Question: I just experienced a very strange behaviour of the (openJDK) JVM, when starting my single-threaded application on our compute server:
The JVM starts a lot (really a lot) of threads that heavily increase the CPU load on all processors and I don't have a suitable explanation for that [see image below].
I also tested a few more things:
1. I also tried running it on a Amazon EC2 instance with ~200GB of RAM and got a similar result with just a few number of threads less.
2. Instead of starting the app with java -Xms4096M -Xmx100000M -jar ... I tried smaller parameters like java -Xms1024M -Xmx1024M -jar ... and nothing changed.
Has anyone else already experienced such behaviour?
Or even better: can someone explain to me what is happening here?

I now have tried some of the things you have suggested and indeed got some valuable and also non-valuable output.
'jstack PID' does not work and suggests me to use 'jstack -F PID' whose output for the main process is as follows.
'kill -3 PID' doesn't output anything.
'''
Attaching to process ID 39041, please wait...
Debugger attached successfully.
Server compiler detected.
JVM version is 25.40-b25
Deadlock Detection:
No deadlocks found.
Thread 39090: (state = BLOCKED)
Thread 39089: (state = BLOCKED)
- java.lang.Object.wait(long) @bci=0 (Interpreted frame)
- java.lang.ref.ReferenceQueue.remove(long) @bci=59, line=143 (Interpreted frame)
- java.lang.ref.ReferenceQueue.remove() @bci=2, line=164 (Interpreted frame)
- java.lang.ref.Finalizer$FinalizerThread.run() @bci=36, line=209 (Interpreted frame)
Thread 39088: (state = BLOCKED)
- java.lang.Object.wait(long) @bci=0 (Interpreted frame)
- java.lang.Object.wait() @bci=2, line=502 (Interpreted frame)
- java.lang.ref.Reference$ReferenceHandler.run() @bci=36, line=157 (Interpreted frame)
Thread 39043: (state = BLOCKED)
- java.lang.AbstractStringBuilder.<init>(int) @bci=6, line=68 (Compiled frame)
- java.lang.StringBuilder.<init>(java.lang.String) @bci=8, line=112 (Compiled frame)
- de.unisb.react.stud.algorithm.BMCLoopConverter.convert(gov.nasa.ltl.trans.Formula, int, int, int[]) @bci=526, line=99 (Compiled frame)
- de.unisb.react.stud.algorithm.BMCLoopConverter.convert(gov.nasa.ltl.trans.Formula, int, int, int[]) @bci=413, line=86 (Compiled frame)
- de.unisb.react.stud.algorithm.BMCLoopConverter.convert(gov.nasa.ltl.trans.Formula, int, int, int[]) @bci=80, line=39 (Compiled frame)
- de.unisb.react.stud.algorithm.BMCLoopConverter.convert(gov.nasa.ltl.trans.Formula, int, int, int[]) @bci=136, line=43 (Compiled frame)
- de.unisb.react.stud.algorithm.BMCLoopConverter.convert(gov.nasa.ltl.trans.Formula, int, int, int[]) @bci=676, line=112 (Compiled frame)
- de.unisb.react.stud.algorithm.BMCLoopConverter.convert(gov.nasa.ltl.trans.Formula, int, int, int[]) @bci=654, line=111 (Compiled frame)
- de.unisb.react.stud.algorithm.BMCLoopConverter.convert(gov.nasa.ltl.trans.Formula, int, int, int[]) @bci=654, line=111 (Compiled frame)
- de.unisb.react.stud.algorithm.BMCLoopConverter.convert(gov.nasa.ltl.trans.Formula, int, int, int[]) @bci=654, line=111 (Compiled frame)
- de.unisb.react.stud.algorithm.BMCLoopConverter.convert(gov.nasa.ltl.trans.Formula, int, int, int[]) @bci=654, line=111 (Compiled frame)
- de.unisb.react.stud.algorithm.BMCLoopConverter.convert(gov.nasa.ltl.trans.Formula, int, int, int[]) @bci=654, line=111 (Compiled frame)
- de.unisb.react.stud.algorithm.BMCLoopConverter.convert(gov.nasa.ltl.trans.Formula, int, int, int[]) @bci=654, line=111 (Compiled frame)
- de.unisb.react.stud.algorithm.BMCLoopConverter.convert(gov.nasa.ltl.trans.Formula, int, int, int[]) @bci=654, line=111 (Compiled frame)
- de.unisb.react.stud.algorithm.PMC.LoopConvert(gov.nasa.ltl.trans.Formula, int, de.unisb.react.stud.algorithm.Tree) @bci=69, line=274 (Compiled frame)
- de.unisb.react.stud.algorithm.PMC.main(java.lang.String[]) @bci=207, line=97 (Interpreted frame)
'''
I'm not sure whether it belongs to kill or jstack, however I found this in the tmux:
'''
2015-04-06 10:11:49
Full thread dump Java HotSpot(TM) 64-Bit Server VM (25.40-b25 mixed mode):
"Service Thread" #23 daemon prio=9 os_prio=0 tid=0x00007f0e54040000 nid=0x98c5 runnable [0x0000000000000000]
java.lang.Thread.State: RUNNABLE
"C1 CompilerThread17" #22 daemon prio=9 os_prio=0 tid=0x00007f0e54039800 nid=0x98c4 waiting on condition [0x0000000000000000]
java.lang.Thread.State: RUNNABLE
"C1 CompilerThread16" #21 daemon prio=9 os_prio=0 tid=0x00007f0e54037800 nid=0x98c3 waiting on condition [0x0000000000000000]
java.lang.Thread.State: RUNNABLE
"C1 CompilerThread15" #20 daemon prio=9 os_prio=0 tid=0x00007f0e54035000 nid=0x98c2 waiting on condition [0x0000000000000000]
java.lang.Thread.State: RUNNABLE
"C1 CompilerThread14" #19 daemon prio=9 os_prio=0 tid=0x00007f0e54033000 nid=0x98c1 waiting on condition [0x0000000000000000]
java.lang.Thread.State: RUNNABLE
"C1 CompilerThread13" #18 daemon prio=9 os_prio=0 tid=0x00007f0e54031000 nid=0x98c0 waiting on condition [0x0000000000000000]
java.lang.Thread.State: RUNNABLE
"C1 CompilerThread12" #17 daemon prio=9 os_prio=0 tid=0x00007f0e5402f000 nid=0x98bf waiting on condition [0x0000000000000000]
java.lang.Thread.State: RUNNABLE
"C2 CompilerThread11" #16 daemon prio=9 os_prio=0 tid=0x00007f0e5402d000 nid=0x98be waiting on condition [0x0000000000000000]
java.lang.Thread.State: RUNNABLE
"C2 CompilerThread10" #15 daemon prio=9 os_prio=0 tid=0x00007f0e5402b000 nid=0x98bd waiting on condition [0x0000000000000000]
java.lang.Thread.State: RUNNABLE
"C2 CompilerThread9" #14 daemon prio=9 os_prio=0 tid=0x0000000001bd9000 nid=0x98bc runnable [0x0000000000000000]
java.lang.Thread.State: RUNNABLE
"C2 CompilerThread8" #13 daemon prio=9 os_prio=0 tid=0x0000000001bd7000 nid=0x98bb waiting on condition [0x0000000000000000]
java.lang.Thread.State: RUNNABLE
"C2 CompilerThread7" #12 daemon prio=9 os_prio=0 tid=0x0000000001bd5000 nid=0x98ba waiting on condition [0x0000000000000000]
java.lang.Thread.State: RUNNABLE
"C2 CompilerThread6" #11 daemon prio=9 os_prio=0 tid=0x0000000001bd3000 nid=0x98b9 waiting on condition [0x0000000000000000]
java.lang.Thread.State: RUNNABLE
"C2 CompilerThread5" #10 daemon prio=9 os_prio=0 tid=0x0000000001bd1000 nid=0x98b8 waiting on condition [0x0000000000000000]
java.lang.Thread.State: RUNNABLE
"C2 CompilerThread4" #9 daemon prio=9 os_prio=0 tid=0x0000000001bc6800 nid=0x98b7 waiting on condition [0x0000000000000000]
java.lang.Thread.State: RUNNABLE
"C2 CompilerThread3" #8 daemon prio=9 os_prio=0 tid=0x0000000001bc4800 nid=0x98b6 waiting on condition [0x0000000000000000]
java.lang.Thread.State: RUNNABLE
"C2 CompilerThread2" #7 daemon prio=9 os_prio=0 tid=0x0000000001bc0000 nid=0x98b5 waiting on condition [0x0000000000000000]
java.lang.Thread.State: RUNNABLE
"C2 CompilerThread1" #6 daemon prio=9 os_prio=0 tid=0x0000000001bbe000 nid=0x98b4 waiting on condition [0x0000000000000000]
java.lang.Thread.State: RUNNABLE
"C2 CompilerThread0" #5 daemon prio=9 os_prio=0 tid=0x0000000001bbb800 nid=0x98b3 waiting on condition [0x0000000000000000]
java.lang.Thread.State: RUNNABLE
"Signal Dispatcher" #4 daemon prio=9 os_prio=0 tid=0x0000000001bb9000 nid=0x98b2 waiting on condition [0x0000000000000000]
java.lang.Thread.State: RUNNABLE
"Finalizer" #3 daemon prio=8 os_prio=0 tid=0x0000000001b89000 nid=0x98b1 in Object.wait() [0x00007f0e5b5ba000]
java.lang.Thread.State: WAITING (on object monitor)
at java.lang.Object.wait(Native Method)
- waiting on <0x00007f0f73829c78> (a java.lang.ref.ReferenceQueue$Lock)
at java.lang.ref.ReferenceQueue.remove(ReferenceQueue.java:143)
- locked <0x00007f0f73829c78> (a java.lang.ref.ReferenceQueue$Lock)
at java.lang.ref.ReferenceQueue.remove(ReferenceQueue.java:164)
at java.lang.ref.Finalizer$FinalizerThread.run(Finalizer.java:209)
"Reference Handler" #2 daemon prio=10 os_prio=0 tid=0x0000000001b87000 nid=0x98b0 in Object.wait() [0x00007f0e5b6bb000]
java.lang.Thread.State: WAITING (on object monitor)
at java.lang.Object.wait(Native Method)
- waiting on <0x00007f0f73829cc0> (a java.lang.ref.Reference$Lock)
at java.lang.Object.wait(Object.java:502)
at java.lang.ref.Reference$ReferenceHandler.run(Reference.java:157)
- locked <0x00007f0f73829cc0> (a java.lang.ref.Reference$Lock)
"main" #1 prio=5 os_prio=0 tid=0x000000000151d800 nid=0x9883 runnable [0x00007f27cbc8c000]
java.lang.Thread.State: RUNNABLE
at de.unisb.react.stud.algorithm.BMCLoopConverter.convertLoop(BMCLoopConverter.java:156)
at de.unisb.react.stud.algorithm.BMCLoopConverter.convert(BMCLoopConverter.java:118)
at de.unisb.react.stud.algorithm.BMCLoopConverter.convert(BMCLoopConverter.java:111)
at de.unisb.react.stud.algorithm.BMCLoopConverter.convert(BMCLoopConverter.java:111)
at de.unisb.react.stud.algorithm.BMCLoopConverter.convert(BMCLoopConverter.java:111)
at de.unisb.react.stud.algorithm.BMCLoopConverter.convert(BMCLoopConverter.java:111)
at de.unisb.react.stud.algorithm.BMCLoopConverter.convert(BMCLoopConverter.java:111)
at de.unisb.react.stud.algorithm.BMCLoopConverter.convert(BMCLoopConverter.java:111)
at de.unisb.react.stud.algorithm.BMCLoopConverter.convert(BMCLoopConverter.java:111)
at de.unisb.react.stud.algorithm.BMCLoopConverter.convert(BMCLoopConverter.java:111)
at de.unisb.react.stud.algorithm.BMCLoopConverter.convert(BMCLoopConverter.java:111)
at de.unisb.react.stud.algorithm.BMCLoopConverter.convert(BMCLoopConverter.java:111)
at de.unisb.react.stud.algorithm.PMC.LoopConvert(PMC.java:274)
at de.unisb.react.stud.algorithm.PMC.main(PMC.java:97)
"VM Thread" os_prio=0 tid=0x0000000001b82000 nid=0x98af runnable
"GC task thread#0 (ParallelGC)" os_prio=0 tid=0x0000000001533000 nid=0x9884 runnable
"GC task thread#1 (ParallelGC)" os_prio=0 tid=0x0000000001535000 nid=0x9885 runnable
"GC task thread#2 (ParallelGC)" os_prio=0 tid=0x0000000001536800 nid=0x9886 runnable
"GC task thread#3 (ParallelGC)" os_prio=0 tid=0x0000000001538800 nid=0x9887 runnable
"GC task thread#4 (ParallelGC)" os_prio=0 tid=0x000000000153a000 nid=0x9888 runnable
"GC task thread#5 (ParallelGC)" os_prio=0 tid=0x000000000153c000 nid=0x9889 runnable
"GC task thread#6 (ParallelGC)" os_prio=0 tid=0x000000000153d800 nid=0x988a runnable
"GC task thread#7 (ParallelGC)" os_prio=0 tid=0x000000000153f800 nid=0x988b runnable
"GC task thread#8 (ParallelGC)" os_prio=0 tid=0x0000000001541000 nid=0x988c runnable
"GC task thread#9 (ParallelGC)" os_prio=0 tid=0x0000000001543000 nid=0x988d runnable
"GC task thread#10 (ParallelGC)" os_prio=0 tid=0x0000000001544800 nid=0x988e runnable
"GC task thread#11 (ParallelGC)" os_prio=0 tid=0x0000000001546800 nid=0x988f runnable
"GC task thread#12 (ParallelGC)" os_prio=0 tid=0x0000000001548000 nid=0x9890 runnable
"GC task thread#12 (ParallelGC)" os_prio=0 tid=0x0000000001548000 nid=0x9890 runnable [31/1020]
"GC task thread#13 (ParallelGC)" os_prio=0 tid=0x000000000154a000 nid=0x9891 runnable
"GC task thread#14 (ParallelGC)" os_prio=0 tid=0x000000000154b800 nid=0x9892 runnable
"GC task thread#15 (ParallelGC)" os_prio=0 tid=0x000000000154d800 nid=0x9893 runnable
"GC task thread#16 (ParallelGC)" os_prio=0 tid=0x000000000154f000 nid=0x9894 runnable
"GC task thread#17 (ParallelGC)" os_prio=0 tid=0x0000000001551000 nid=0x9895 runnable
"GC task thread#18 (ParallelGC)" os_prio=0 tid=0x0000000001552800 nid=0x9896 runnable
"GC task thread#19 (ParallelGC)" os_prio=0 tid=0x0000000001554800 nid=0x9897 runnable
"GC task thread#20 (ParallelGC)" os_prio=0 tid=0x0000000001556000 nid=0x9898 runnable
"GC task thread#21 (ParallelGC)" os_prio=0 tid=0x0000000001558000 nid=0x9899 runnable
"GC task thread#22 (ParallelGC)" os_prio=0 tid=0x0000000001559800 nid=0x989a runnable
"GC task thread#23 (ParallelGC)" os_prio=0 tid=0x000000000155b800 nid=0x989b runnable
"GC task thread#24 (ParallelGC)" os_prio=0 tid=0x000000000155d000 nid=0x989c runnable
"GC task thread#25 (ParallelGC)" os_prio=0 tid=0x000000000155f000 nid=0x989d runnable
"GC task thread#26 (ParallelGC)" os_prio=0 tid=0x0000000001560800 nid=0x989e runnable
"GC task thread#27 (ParallelGC)" os_prio=0 tid=0x0000000001562800 nid=0x989f runnable
"GC task thread#28 (ParallelGC)" os_prio=0 tid=0x0000000001564000 nid=0x98a0 runnable
"GC task thread#29 (ParallelGC)" os_prio=0 tid=0x0000000001566000 nid=0x98a1 runnable
"GC task thread#30 (ParallelGC)" os_prio=0 tid=0x0000000001567800 nid=0x98a2 runnable
"GC task thread#31 (ParallelGC)" os_prio=0 tid=0x0000000001569800 nid=0x98a3 runnable
"GC task thread#32 (ParallelGC)" os_prio=0 tid=0x000000000156b000 nid=0x98a4 runnable
"GC task thread#33 (ParallelGC)" os_prio=0 tid=0x000000000156d000 nid=0x98a5 runnable
"GC task thread#34 (ParallelGC)" os_prio=0 tid=0x000000000156e800 nid=0x98a6 runnable
"GC task thread#35 (ParallelGC)" os_prio=0 tid=0x0000000001570800 nid=0x98a7 runnable
"GC task thread#36 (ParallelGC)" os_prio=0 tid=0x0000000001572000 nid=0x98a8 runnable
"GC task thread#37 (ParallelGC)" os_prio=0 tid=0x0000000001574000 nid=0x98a9 runnable
"GC task thread#38 (ParallelGC)" os_prio=0 tid=0x0000000001575800 nid=0x98aa runnable
"GC task thread#39 (ParallelGC)" os_prio=0 tid=0x0000000001577800 nid=0x98ab runnable
"GC task thread#40 (ParallelGC)" os_prio=0 tid=0x0000000001579000 nid=0x98ac runnable
"GC task thread#41 (ParallelGC)" os_prio=0 tid=0x000000000157b000 nid=0x98ad runnable
"GC task thread#42 (ParallelGC)" os_prio=0 tid=0x000000000157c800 nid=0x98ae runnable
"VM Periodic Task Thread" os_prio=0 tid=0x00007f0e54042800 nid=0x98c6 waiting on condition
JNI global references: 13
Heap [163/1020]
PSYoungGen total 22755328K, used 10392421K [0x00007f1f96300000, 0x00007f27b9800000, 0x00007f27b9800000)
eden space 11377664K, 91% used [0x00007f1f96300000,0x00007f22107d97a8,0x00007f224ca00000)
from space 11377664K, 0% used [0x00007f224ca00000,0x00007f224ca00000,0x00007f2503100000)
to space 11377664K, 0% used [0x00007f2503100000,0x00007f2503100000,0x00007f27b9800000)
ParOldGen total 68267008K, used 68266986K [0x00007f0f4f800000, 0x00007f1f96300000, 0x00007f1f96300000)
object space 68267008K, 99% used [0x00007f0f4f800000,0x00007f1f962fa968,0x00007f1f96300000)
Metaspace used 3156K, capacity 4240K, committed 4352K, reserved 8192K
'''
I checked the PIDs of the running processes that generate the high CPU load -> they belong to the GC threads.
I'm still not sure how a single threaded program can generate so much garbage that it keeps all those GC threads busy... but at least that's a starting point.
Fully explaining and debugging the code (which is somewhat complex as it is a research project) would be clearly out of scope.
Maybe a last question directly concerning the topic: Is it possible to adjust the number of GC threads the JVM spawns?
I will now start debugging the garbage collection, e.g. by using '-verbose:gc -XX:+PrintGCTimeStamps -XX:+PrintGCDetails', so if you know helpful tools or have any hints, please let me know. ;)
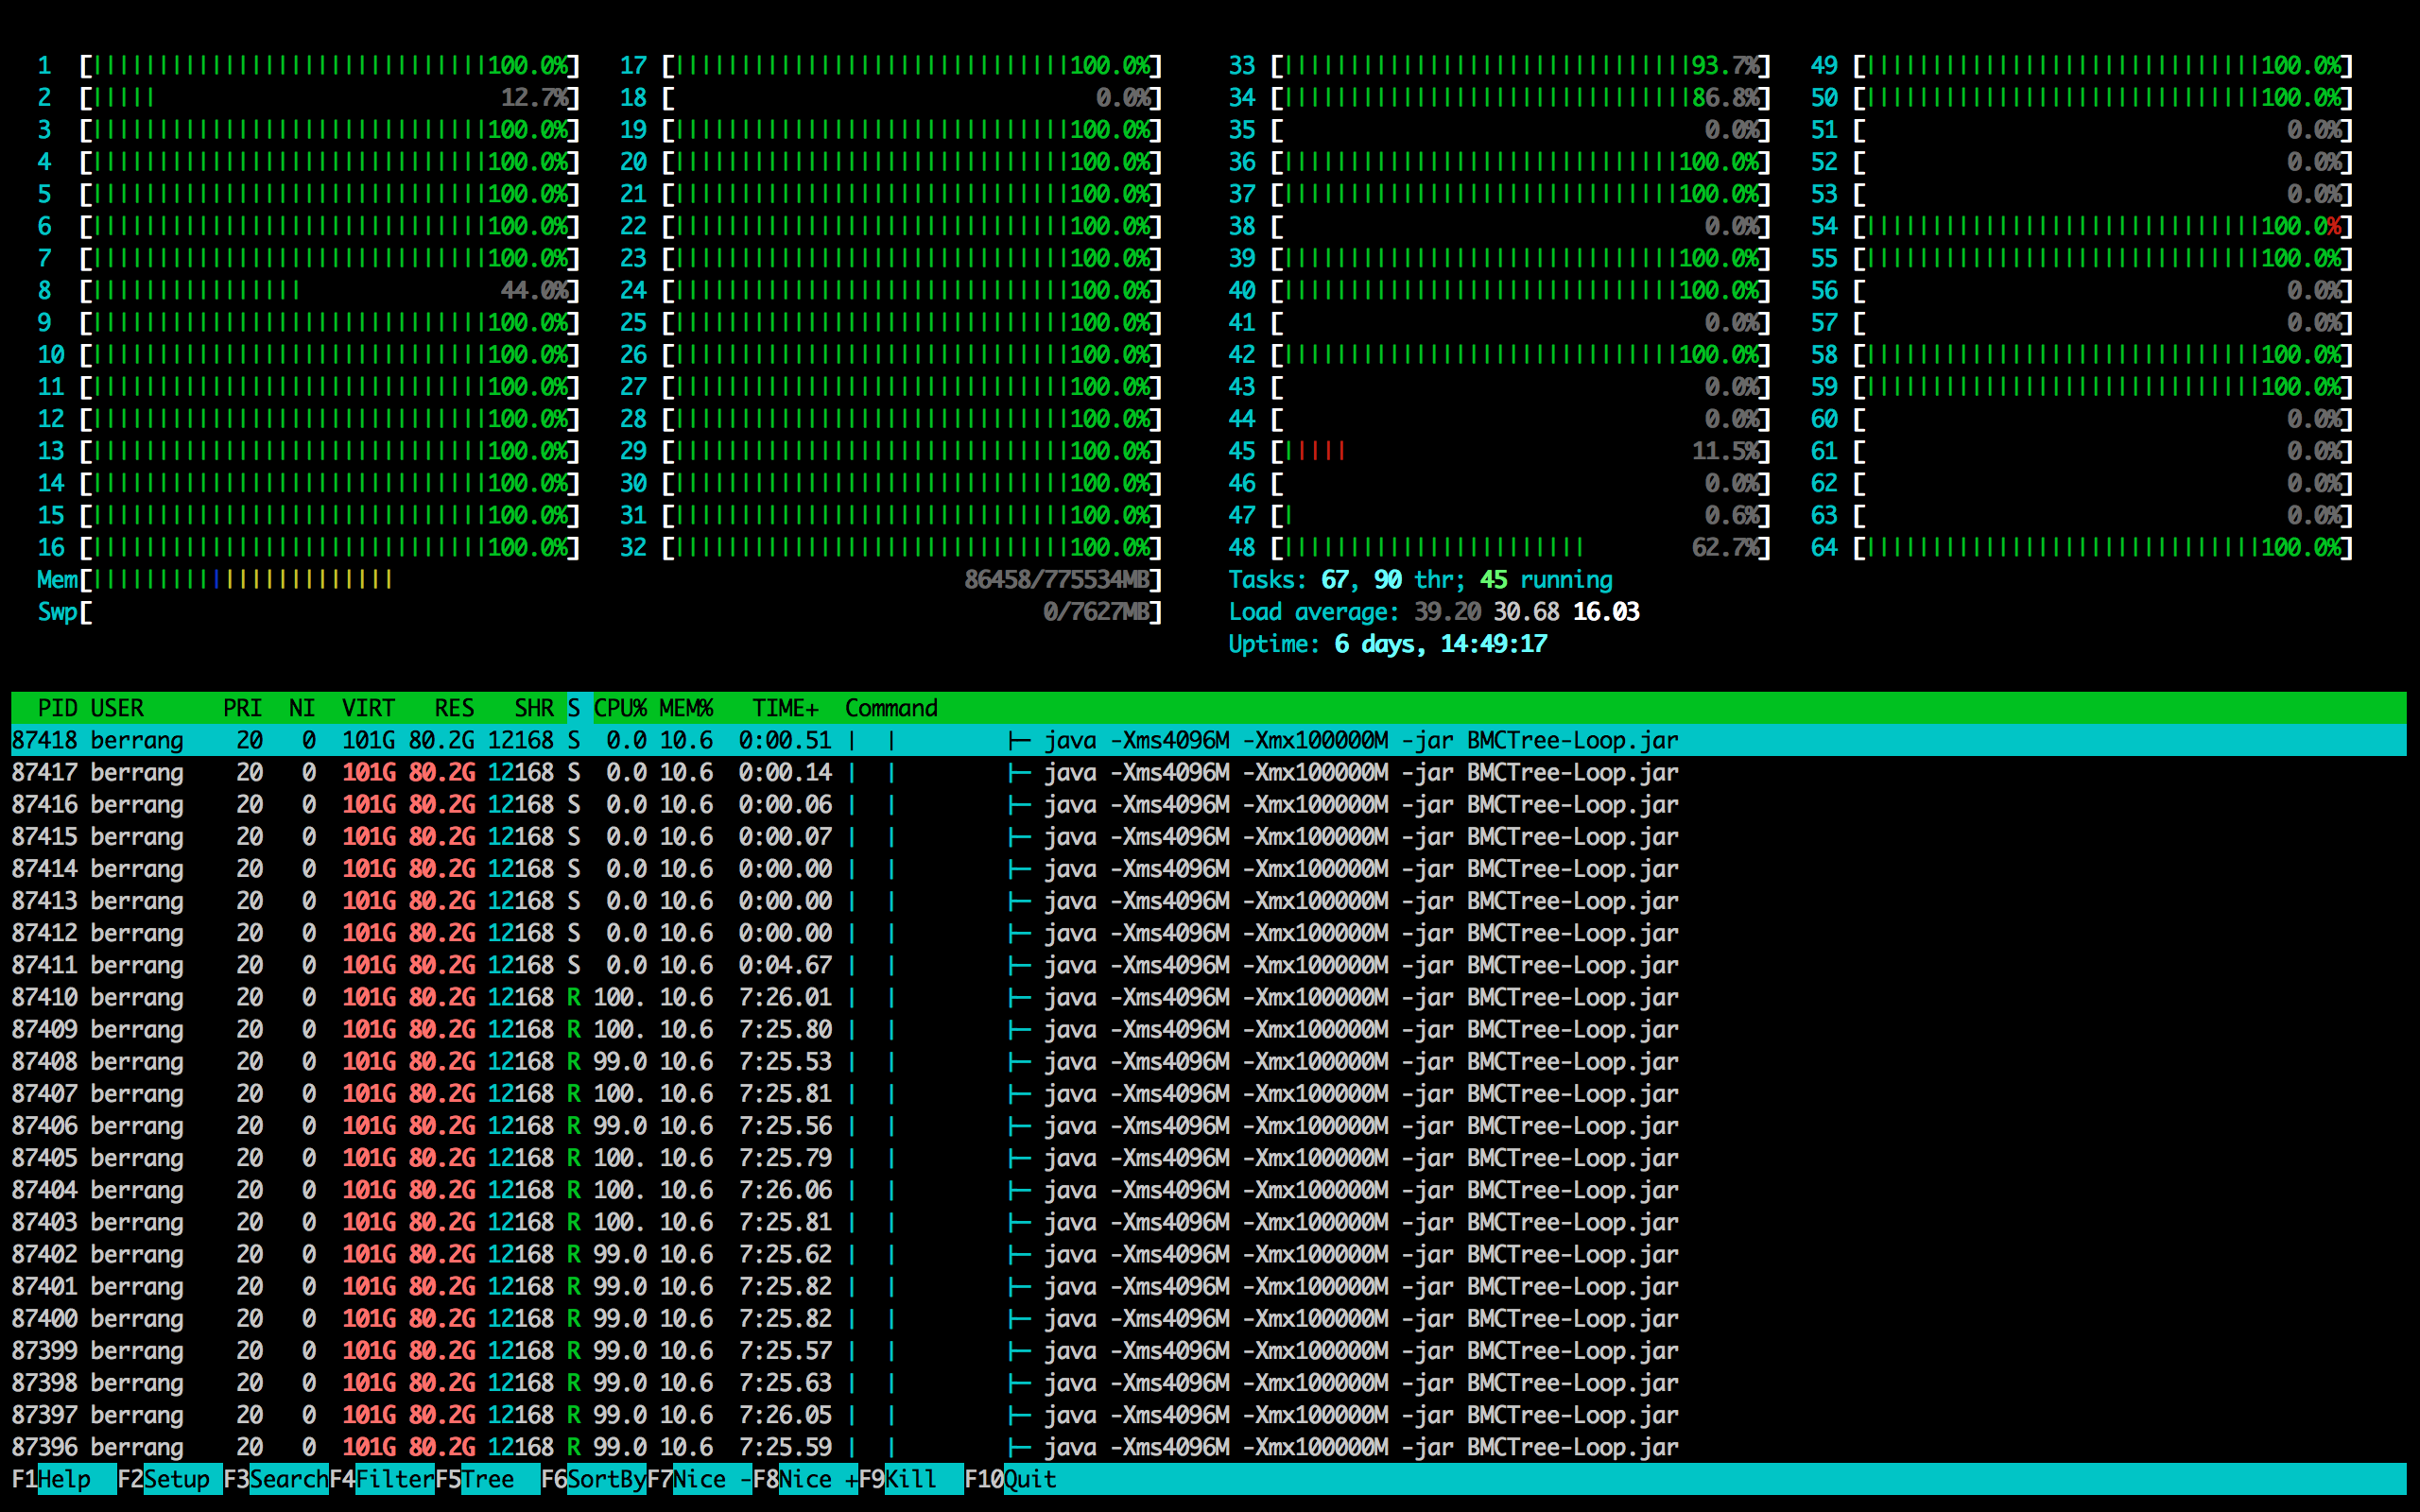
Answer: The only answer I can give you is that:
1. Despite what other answers might imply, you DO have real evidence that something is wrong. While you are looking at OS-level threads, there is a one-to-one correspondence between Java threads and OS threads ... at least on Linux, with current generation JVMs.
2. It is not the JVM's fault. Java does not spontaneously create large numbers of threads; e.g. ~70 as you are seeing. (Depending on the Java version, JVM parameters, etc, you might see ten or so internal threads. But they will be idle most of the time ... not running all of the time as your monitoring seems to suggest.)
3. Fiddling with the Java heap and stack size parameters won't affect the number of threads launched ... in a way that is likely to address your problem.
4. Running on a different platform (EC2) is unlikely to make any difference.
You need to look at what your application is doing, and at the third party libraries that it is using. We can't help you with this, unless you provide more details.
However, getting a thread dump (with 'jstack' or 'kill -3 PID') should offer some clues as to what those threads are, and how they got created.
---
Having said that, you do appear to have a suspiciously large heap, and (possible) a large number of cores. Apparently, the default policy of the throughput collector is to create a GC thread for each physical core. However, it is hard to conceive of a use-case where a single-threaded application could create enough garbage to keep a large number of GC threads busy for an extended period ... unless it had filled the heap with reachable objects.